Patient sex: M
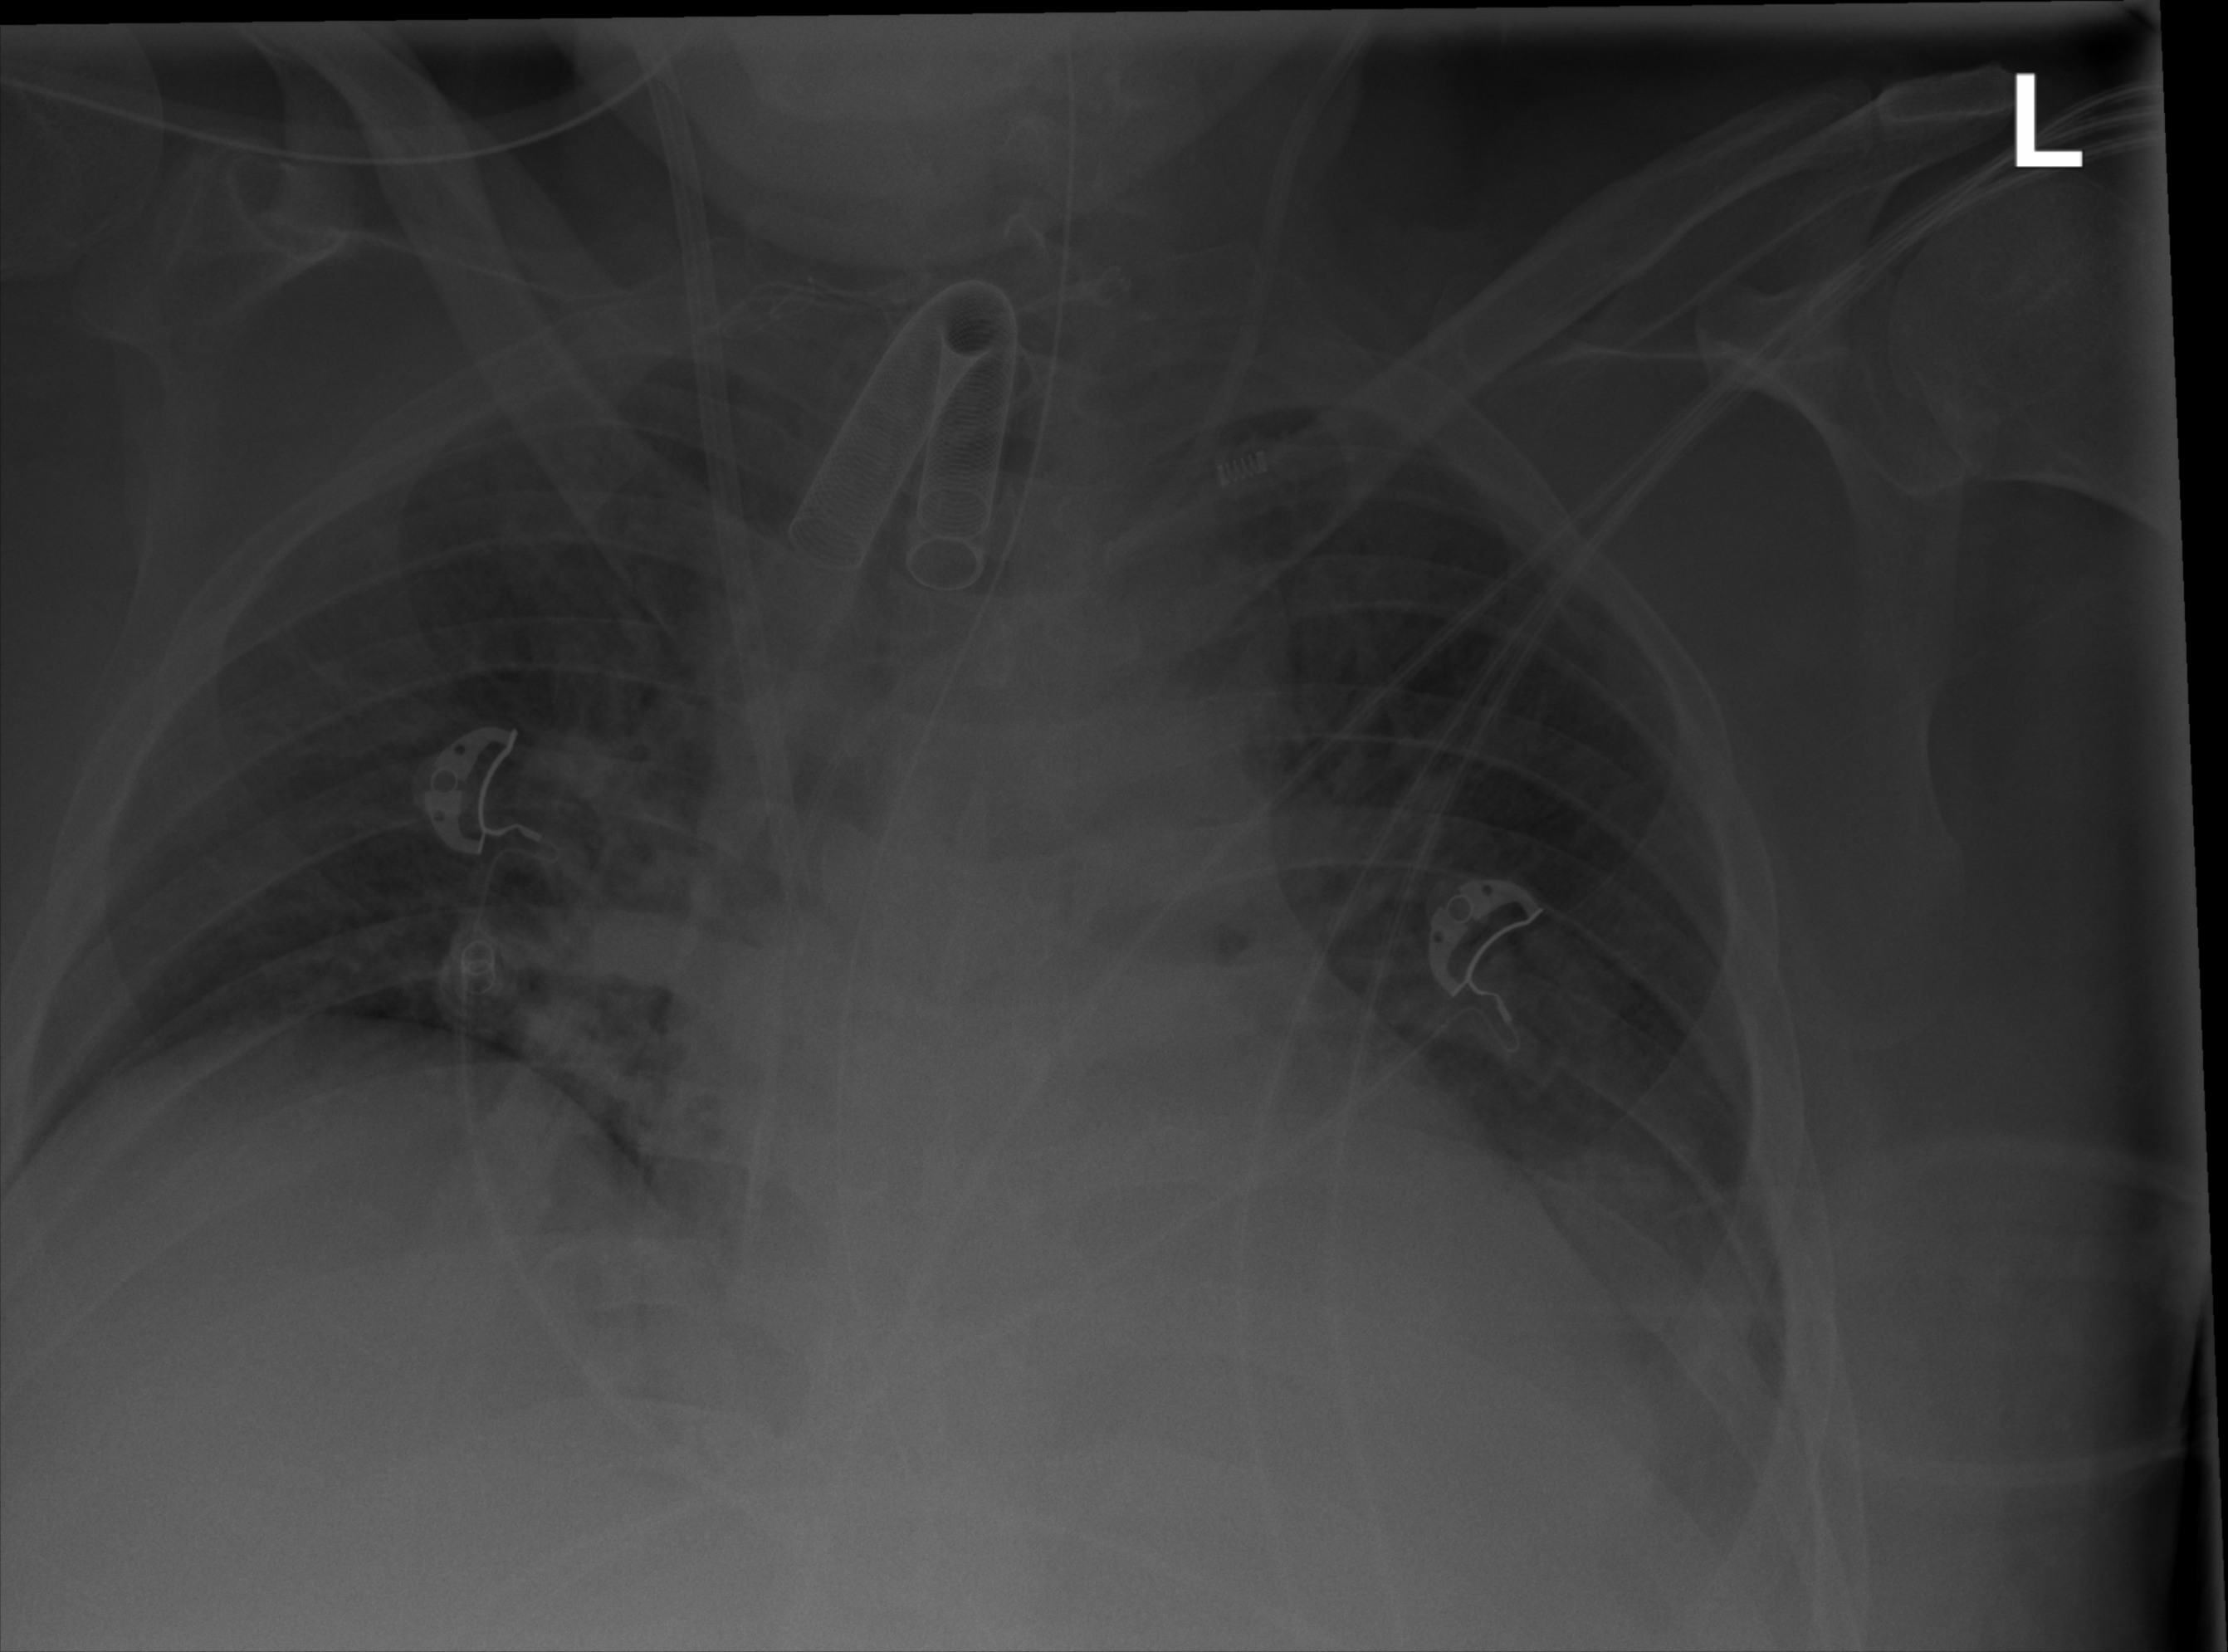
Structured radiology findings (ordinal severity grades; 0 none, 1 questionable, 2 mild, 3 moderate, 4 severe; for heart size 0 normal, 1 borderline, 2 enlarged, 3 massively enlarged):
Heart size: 1
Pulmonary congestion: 2
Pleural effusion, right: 0
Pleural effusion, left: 2
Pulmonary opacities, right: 2
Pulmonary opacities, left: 2
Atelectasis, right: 0
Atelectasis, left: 2